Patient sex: M
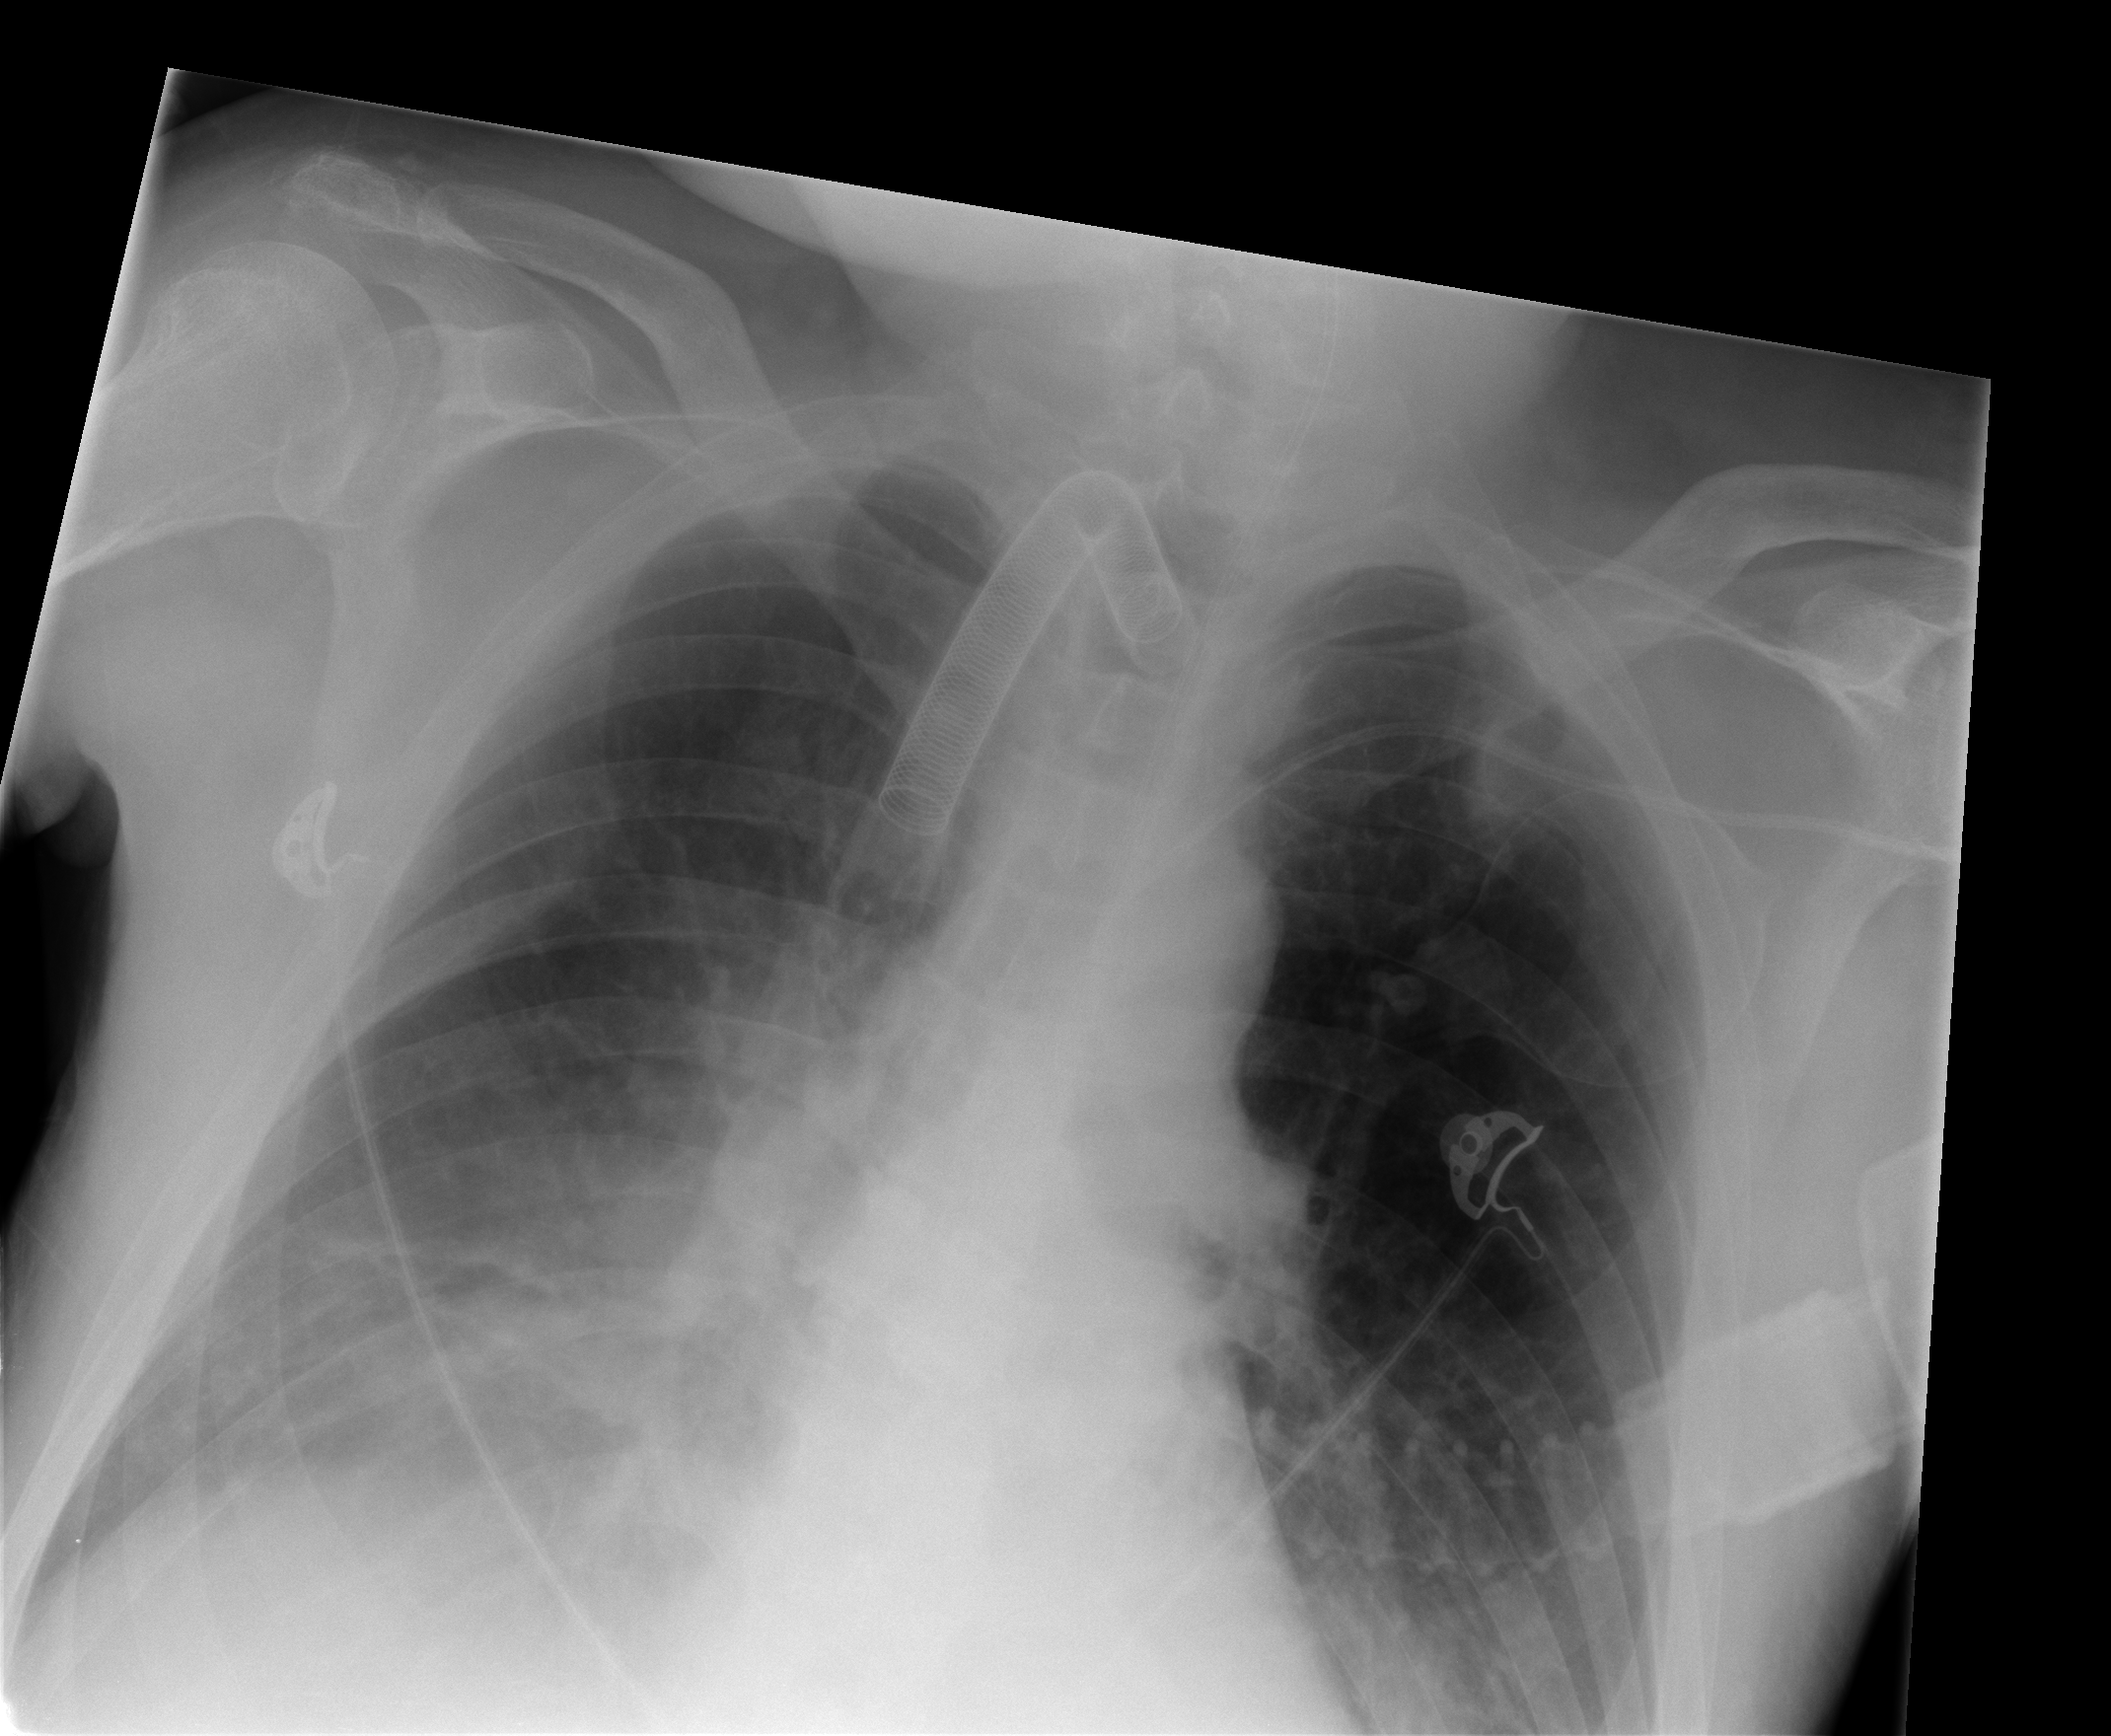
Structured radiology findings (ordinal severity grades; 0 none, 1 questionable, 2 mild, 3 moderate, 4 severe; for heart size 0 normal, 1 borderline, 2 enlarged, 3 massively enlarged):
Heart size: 0
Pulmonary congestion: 1
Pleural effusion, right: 1
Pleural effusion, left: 0
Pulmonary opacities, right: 1
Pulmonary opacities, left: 0
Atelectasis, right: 2
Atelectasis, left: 2